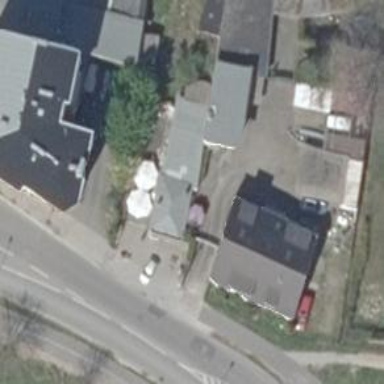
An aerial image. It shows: Restaurant.